Field crop: maize
Growth stage: 2
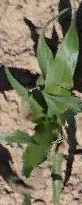
Species: maize